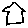
Label: house